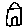
Label: house